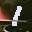
Label: 1